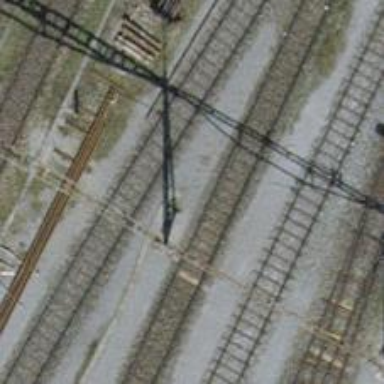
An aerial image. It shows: Yard with single rail track. The railway track is electrified with contact line for service purposes.